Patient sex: M
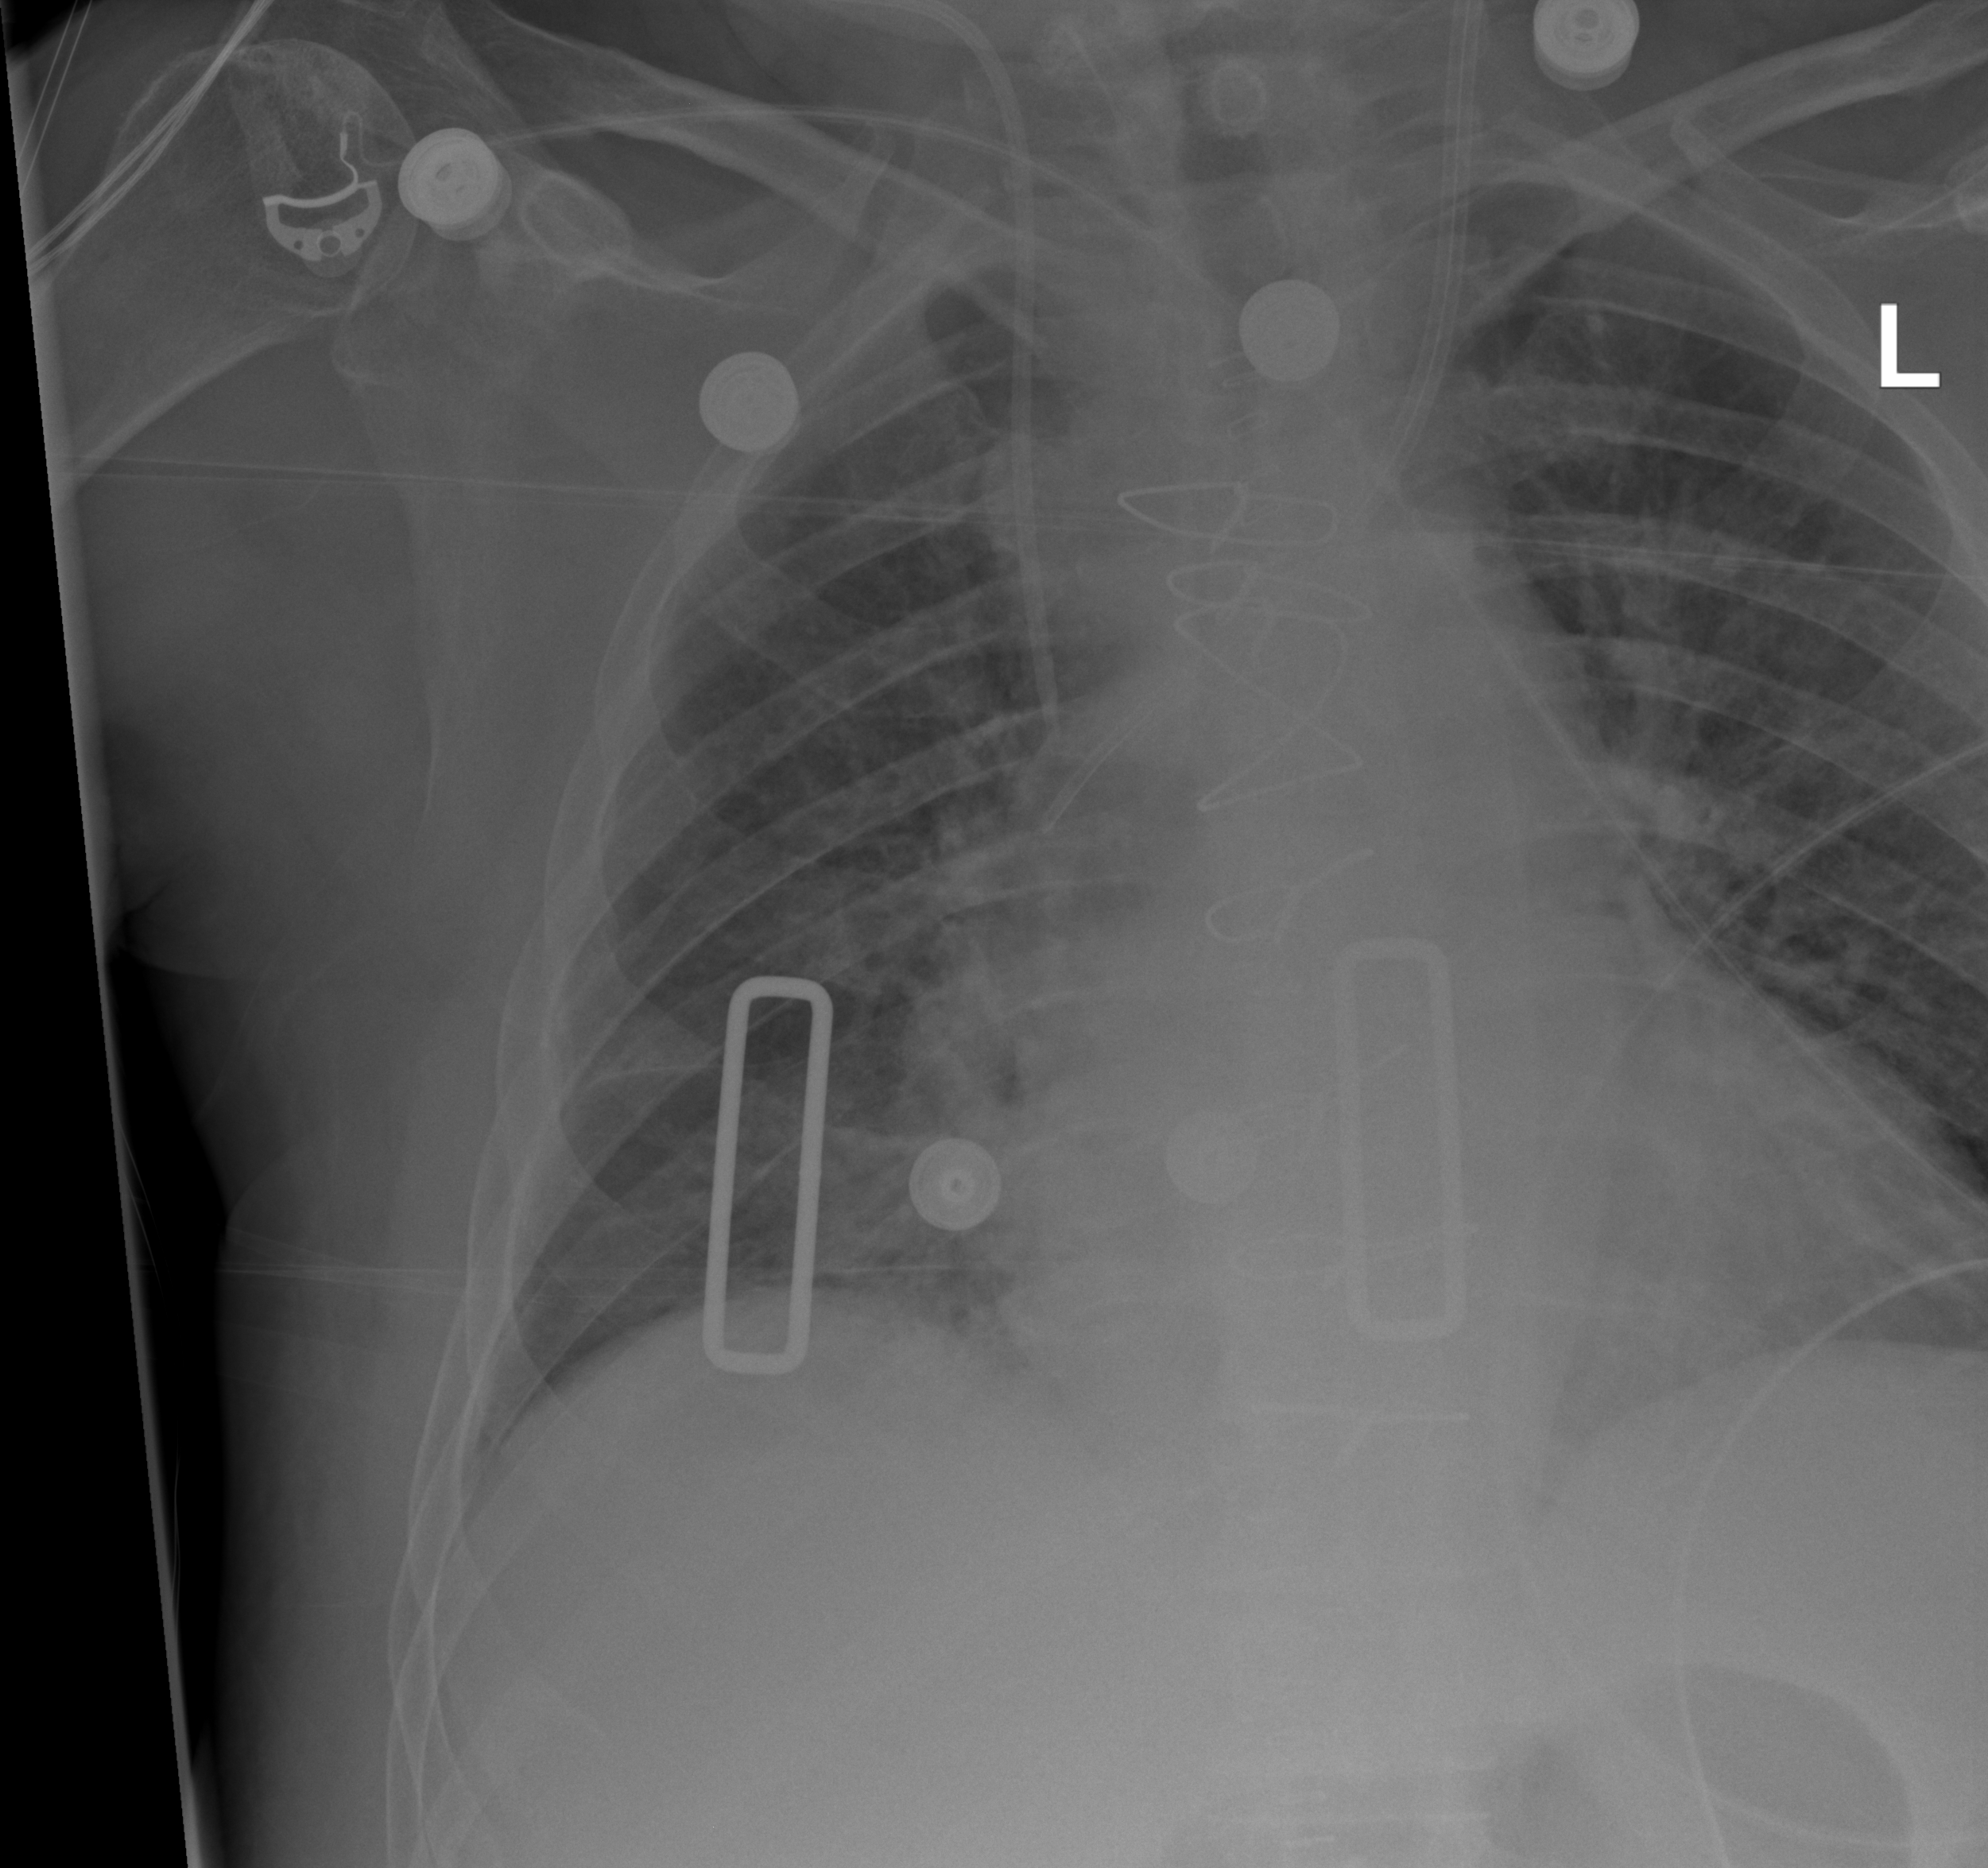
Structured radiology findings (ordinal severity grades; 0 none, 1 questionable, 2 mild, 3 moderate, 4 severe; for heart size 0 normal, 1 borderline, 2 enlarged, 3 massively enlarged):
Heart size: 2
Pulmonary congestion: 2
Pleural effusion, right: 0
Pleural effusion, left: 0
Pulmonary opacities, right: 2
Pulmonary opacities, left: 2
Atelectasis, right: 2
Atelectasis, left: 2